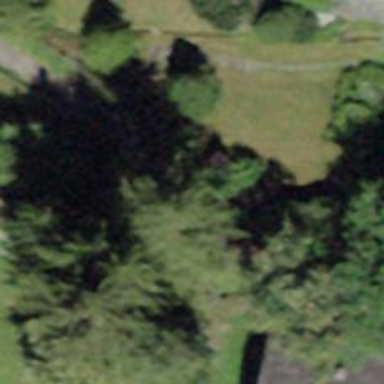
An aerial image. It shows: Gate.